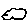
Label: cloud